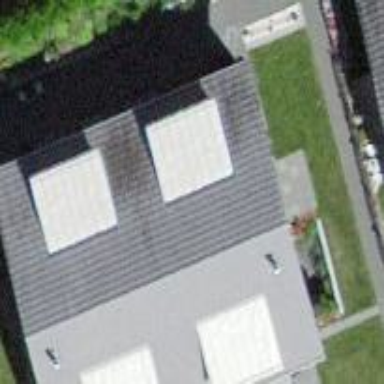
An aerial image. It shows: Terrace building with gabled roof covered in roof tiles.